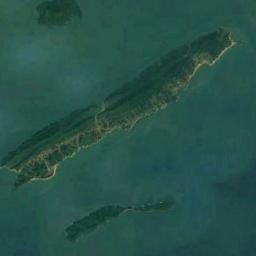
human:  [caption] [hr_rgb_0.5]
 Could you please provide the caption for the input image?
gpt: The strip-shaped green island is surrounded by blue sea water with mountains with green vegetation and small islands next to it .

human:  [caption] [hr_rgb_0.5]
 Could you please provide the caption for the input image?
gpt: The water around the island is blue .

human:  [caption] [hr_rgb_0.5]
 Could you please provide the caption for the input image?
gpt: Many trees are on the island .

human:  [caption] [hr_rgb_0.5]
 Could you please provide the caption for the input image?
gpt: The three islands with dense vegetation are surrounded by light blue waters .

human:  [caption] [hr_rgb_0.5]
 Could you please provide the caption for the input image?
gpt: There are two long and green islands surrounded by green water .